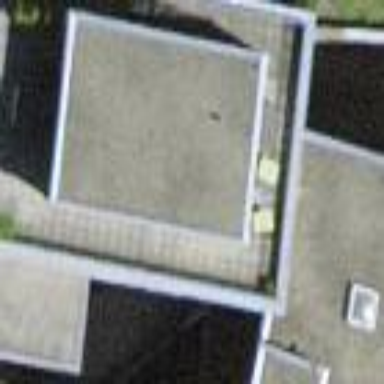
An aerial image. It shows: Building with flat roof. The building is white in color.